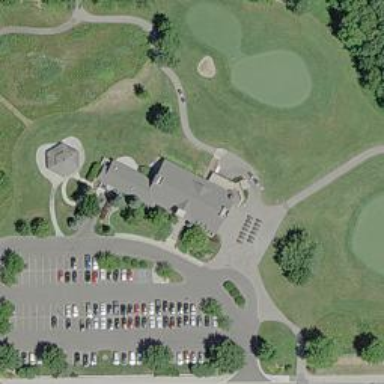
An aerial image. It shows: Pathway for golfing.